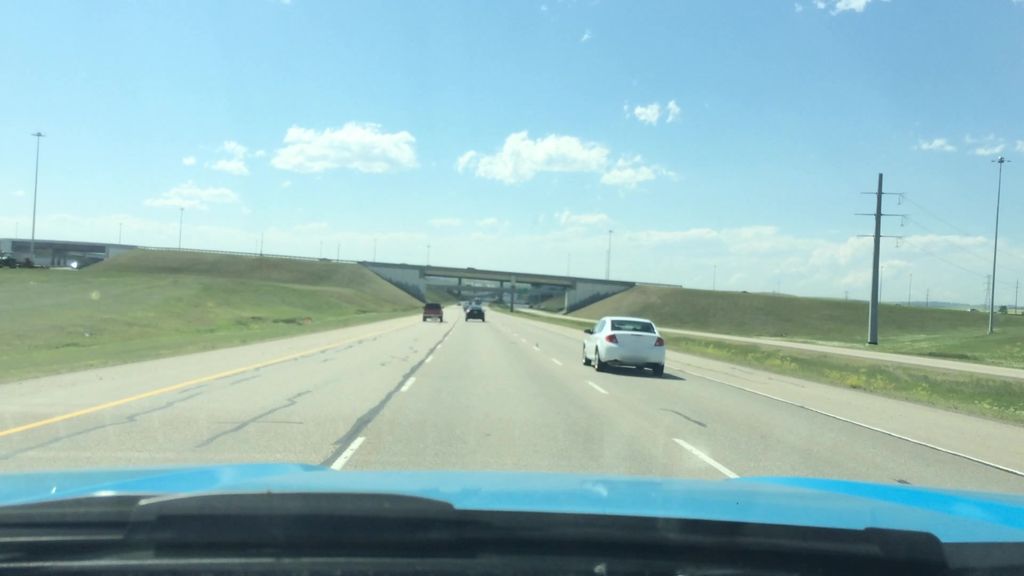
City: calgary